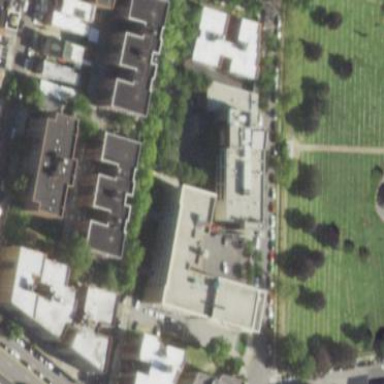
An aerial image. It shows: School building.